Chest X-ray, AP view. Patient: 8 years old, sex F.
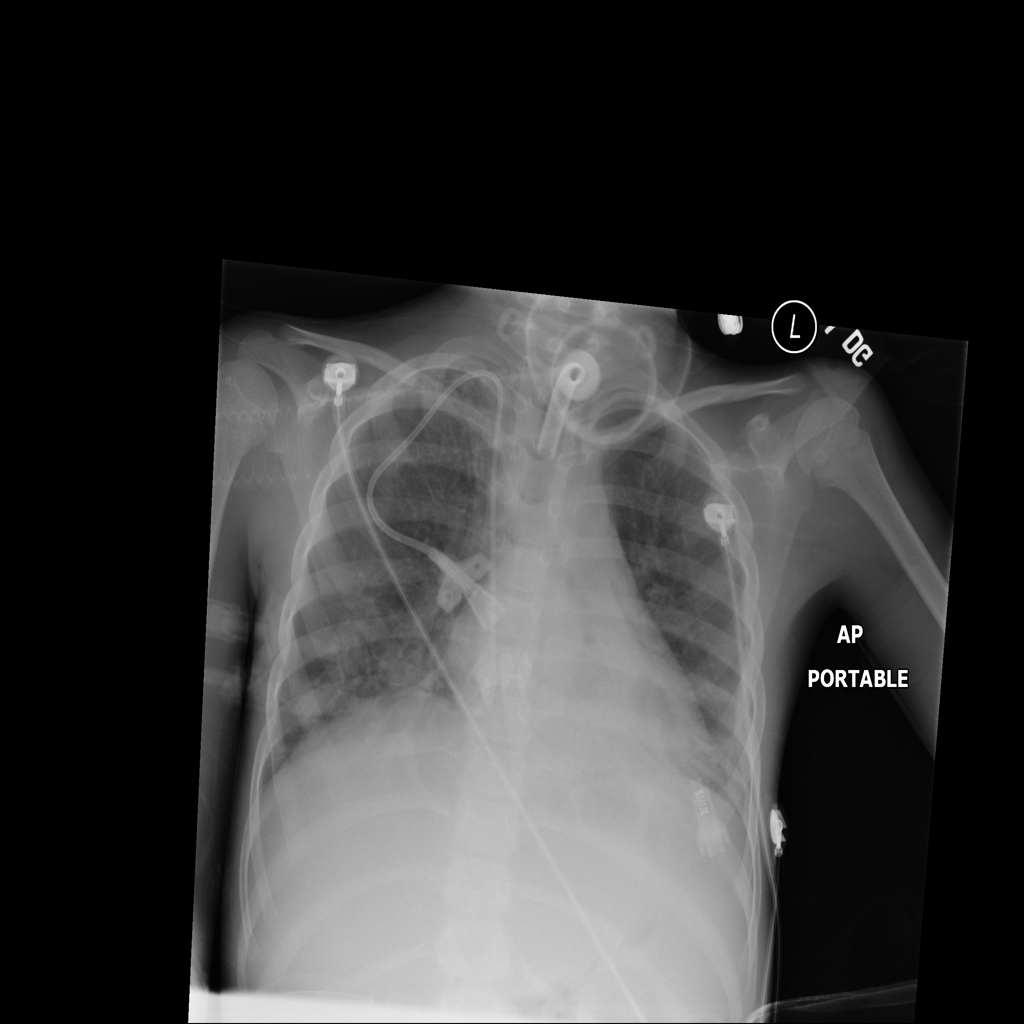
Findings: Infiltration